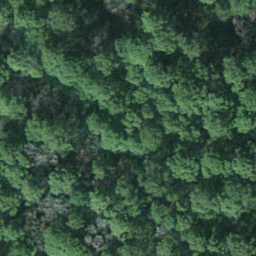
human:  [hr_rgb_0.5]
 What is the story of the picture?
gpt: forest